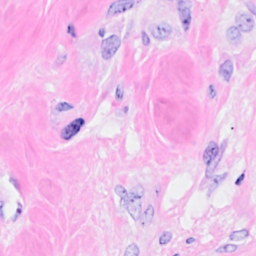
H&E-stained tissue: Breast